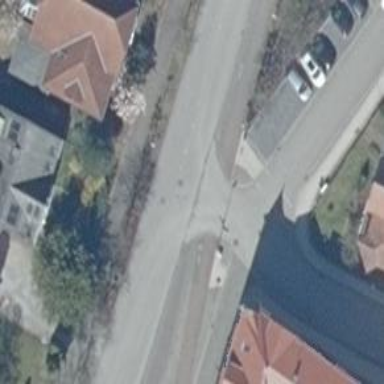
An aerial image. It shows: Residential road with opposite cycleway.